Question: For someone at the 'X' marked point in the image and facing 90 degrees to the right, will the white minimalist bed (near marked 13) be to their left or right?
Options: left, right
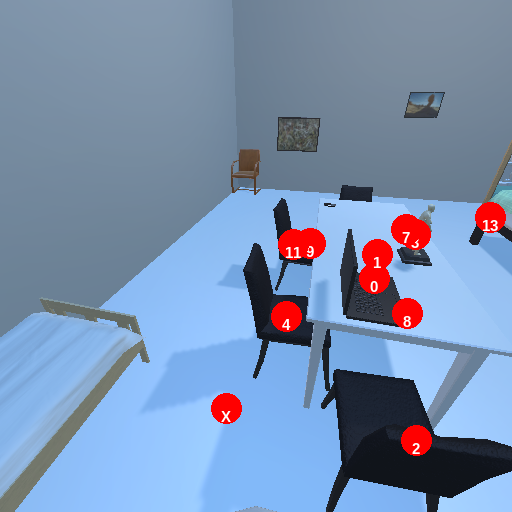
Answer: left